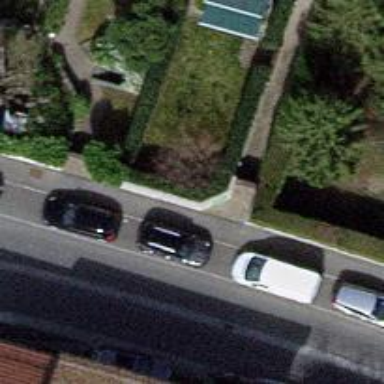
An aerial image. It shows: Hedge acting as barrier.